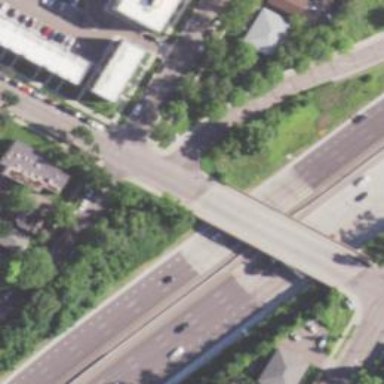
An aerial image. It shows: Unmarked crossing on footway.